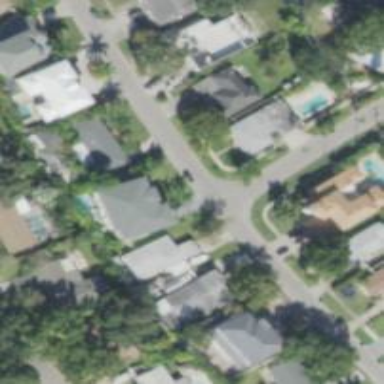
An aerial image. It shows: Residential road with asphalt surface. Sidewalk is present on the left side.